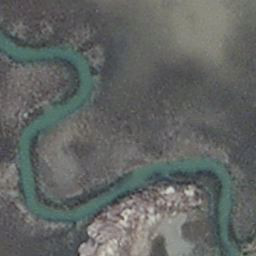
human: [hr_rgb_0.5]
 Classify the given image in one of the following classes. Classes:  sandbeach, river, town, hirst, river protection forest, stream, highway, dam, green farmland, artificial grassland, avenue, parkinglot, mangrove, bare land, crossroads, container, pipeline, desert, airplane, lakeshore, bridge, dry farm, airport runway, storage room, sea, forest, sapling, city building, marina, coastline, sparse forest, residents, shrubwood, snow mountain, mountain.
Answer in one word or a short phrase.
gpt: stream